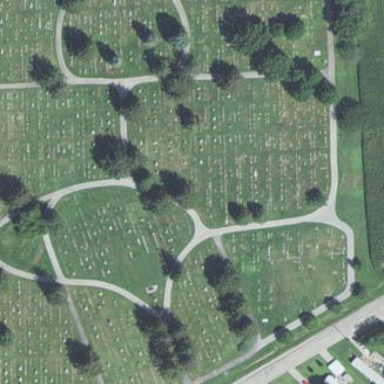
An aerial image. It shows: Grave yard.